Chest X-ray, PA view. Patient: 53 years old, sex M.
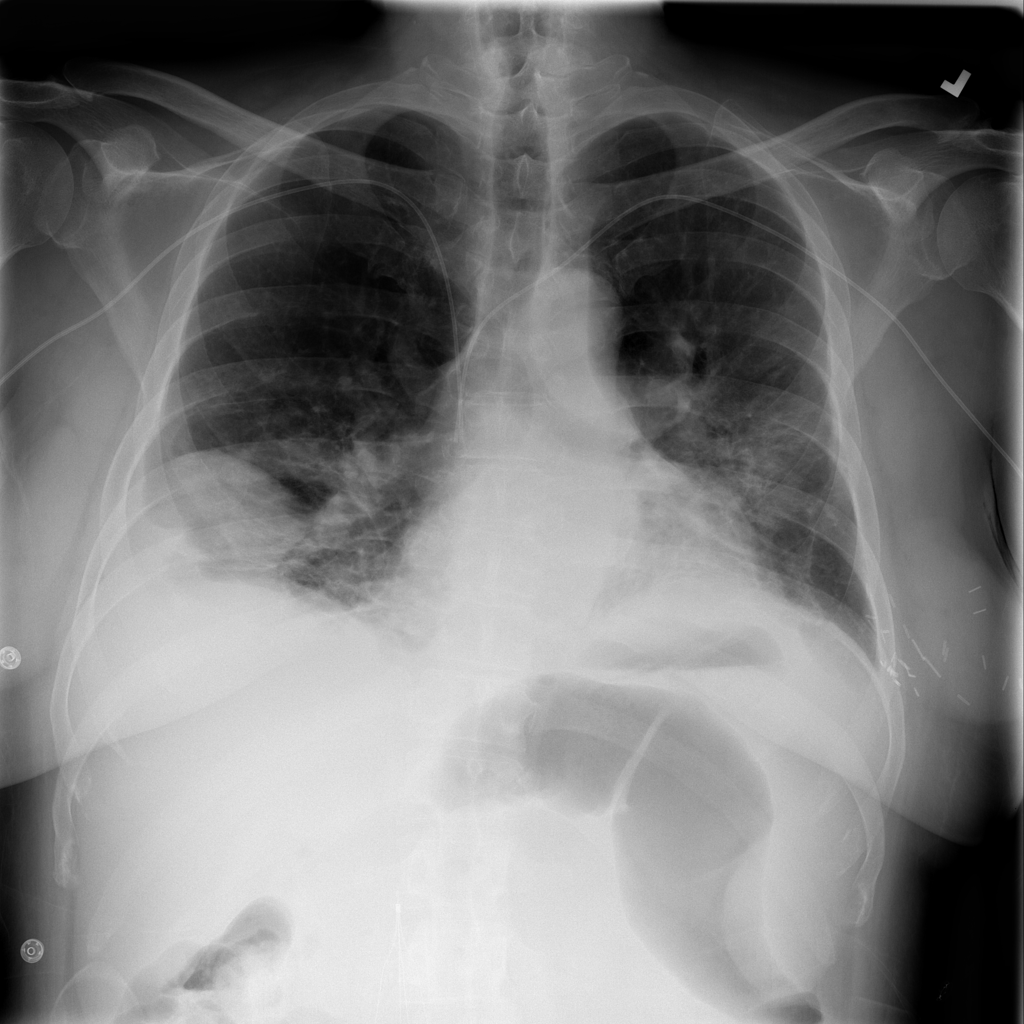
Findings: Effusion, Infiltration